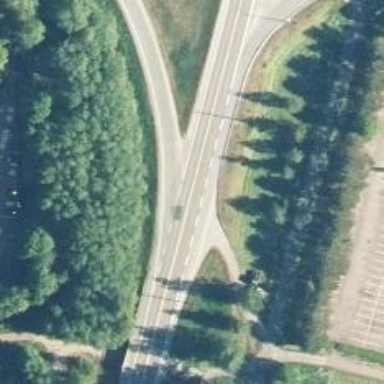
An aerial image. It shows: Primary road with asphalt surface.